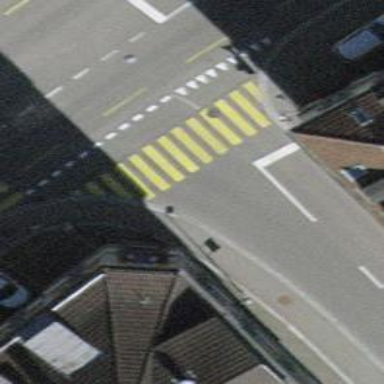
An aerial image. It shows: Road crossing with traffic signals.